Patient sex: M
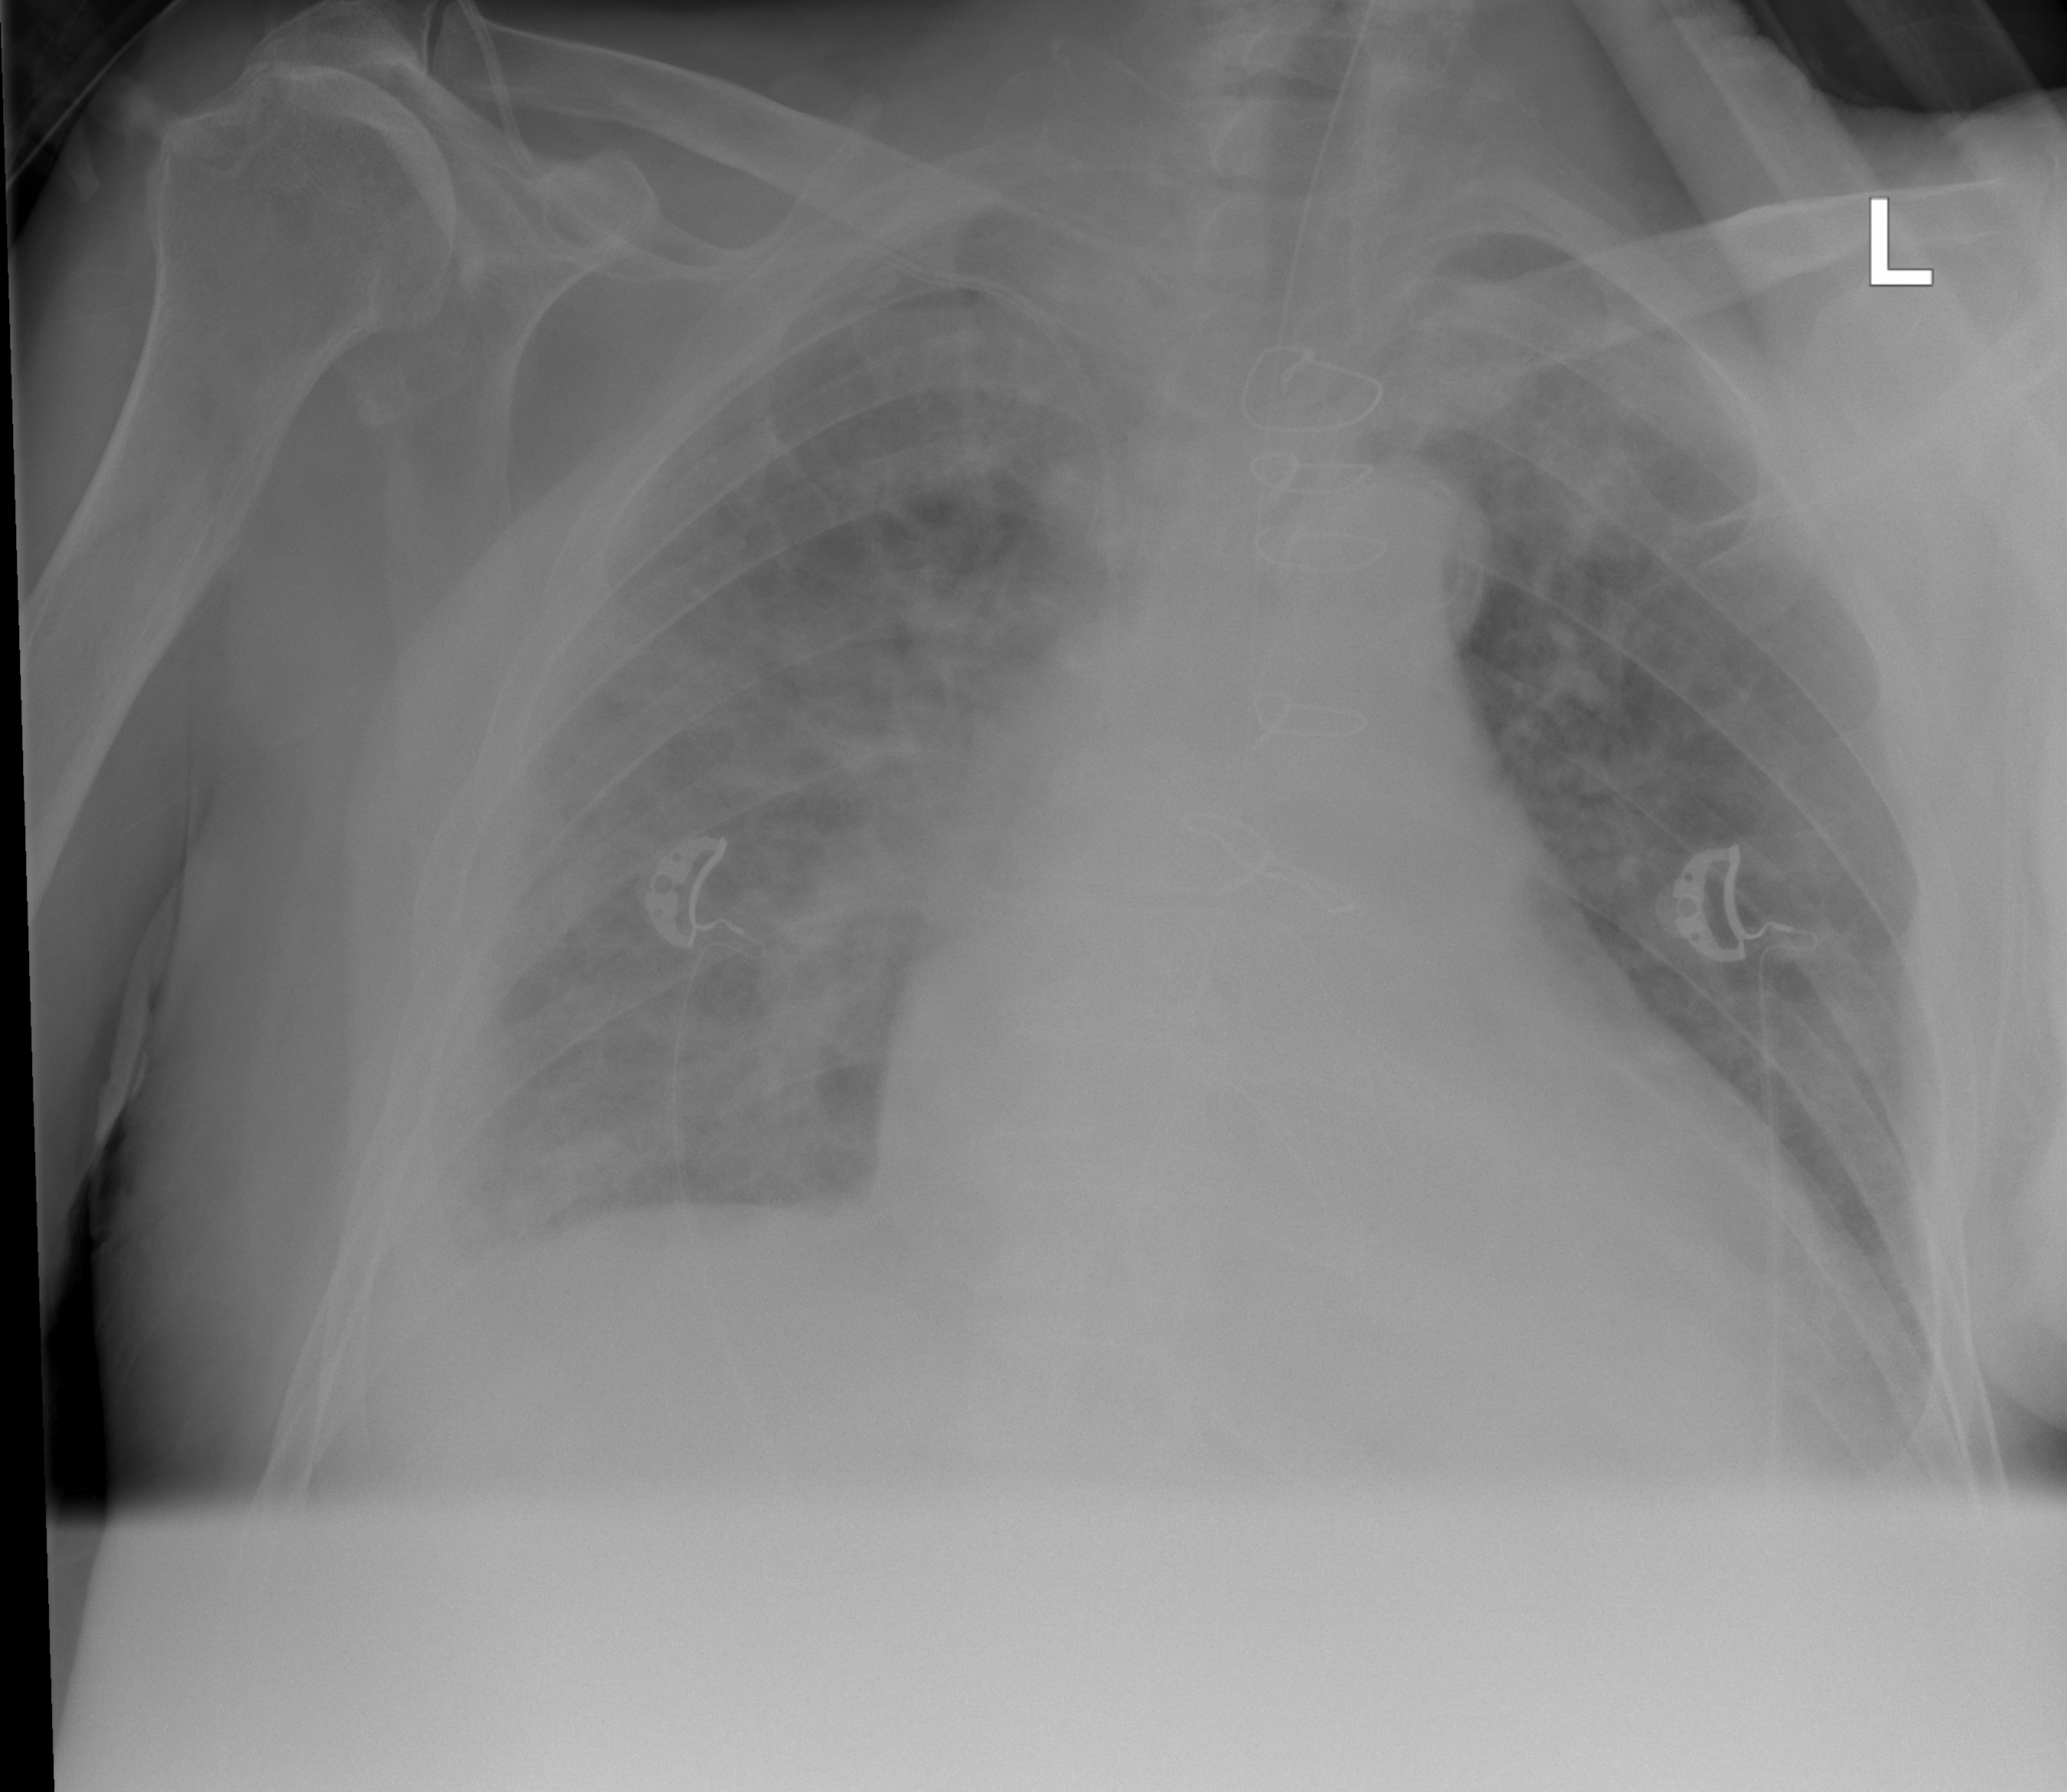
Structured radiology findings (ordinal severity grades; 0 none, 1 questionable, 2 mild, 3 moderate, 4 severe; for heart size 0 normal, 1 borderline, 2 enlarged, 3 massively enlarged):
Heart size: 2
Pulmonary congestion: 3
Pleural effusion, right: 1
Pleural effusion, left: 0
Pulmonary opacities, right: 3
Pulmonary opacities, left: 2
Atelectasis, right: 2
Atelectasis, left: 0